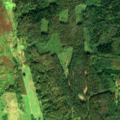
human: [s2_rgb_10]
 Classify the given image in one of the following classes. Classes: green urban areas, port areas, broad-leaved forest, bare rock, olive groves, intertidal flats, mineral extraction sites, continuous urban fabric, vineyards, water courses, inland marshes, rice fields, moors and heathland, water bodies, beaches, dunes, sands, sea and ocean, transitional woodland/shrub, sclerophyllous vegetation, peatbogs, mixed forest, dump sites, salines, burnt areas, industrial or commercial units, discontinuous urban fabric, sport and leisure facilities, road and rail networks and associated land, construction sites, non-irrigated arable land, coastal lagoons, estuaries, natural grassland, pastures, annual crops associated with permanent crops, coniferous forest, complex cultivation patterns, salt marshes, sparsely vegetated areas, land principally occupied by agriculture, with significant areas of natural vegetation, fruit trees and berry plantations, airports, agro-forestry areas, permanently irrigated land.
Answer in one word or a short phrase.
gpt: land principally occupied by agriculture, with significant areas of natural vegetation, coniferous forest, mixed forest, transitional woodland/shrub